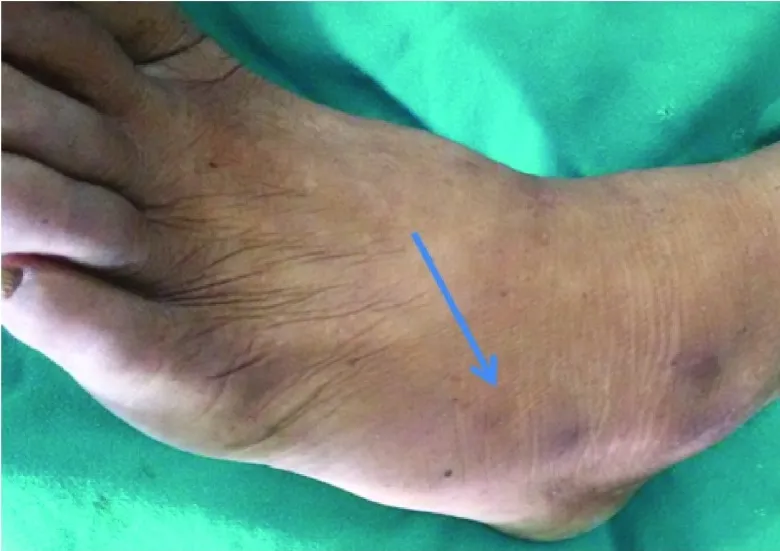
Extensor digitorum brevis (EDB) wasting (arrow head) in a patient with lumbar canal stenosis.
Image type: medical_photograph (skin_photograph)